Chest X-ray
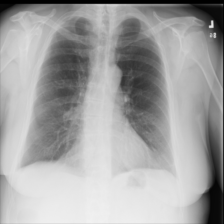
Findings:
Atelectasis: negative
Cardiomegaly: negative
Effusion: negative
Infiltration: negative
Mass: negative
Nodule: negative
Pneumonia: negative
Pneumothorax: negative
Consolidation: negative
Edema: negative
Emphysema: positive
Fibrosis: negative
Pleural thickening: negative
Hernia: negative